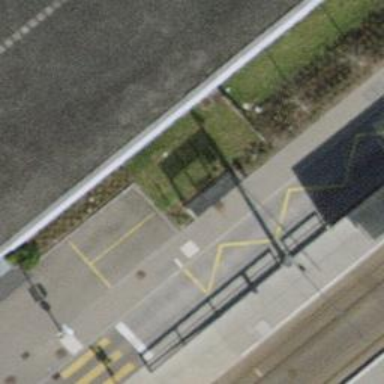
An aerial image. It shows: Bus stop with sheltered platform for public transport.